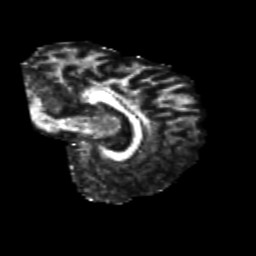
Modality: FA
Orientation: sagittal
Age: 22
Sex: male
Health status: healthy
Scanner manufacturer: siemens
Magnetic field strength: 3 T
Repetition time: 10.8 s
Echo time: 0.082 s